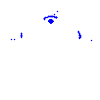
Particle: kaon